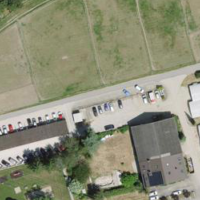
EUNIS habitat code: 54
Species observed at this site:
Lapsana communis